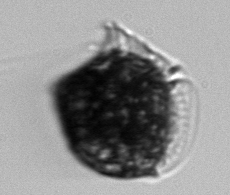
Label: Dinophysis_norvegica